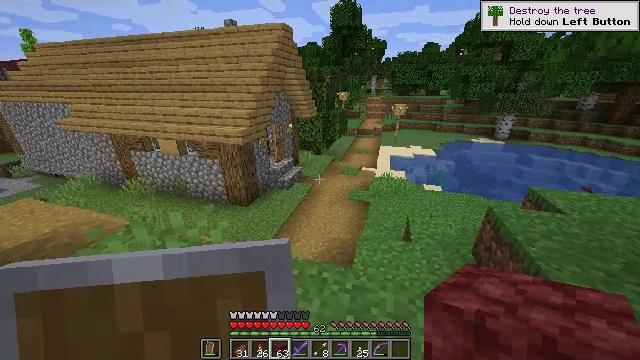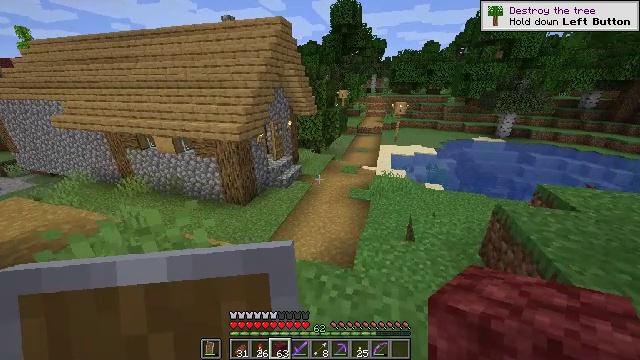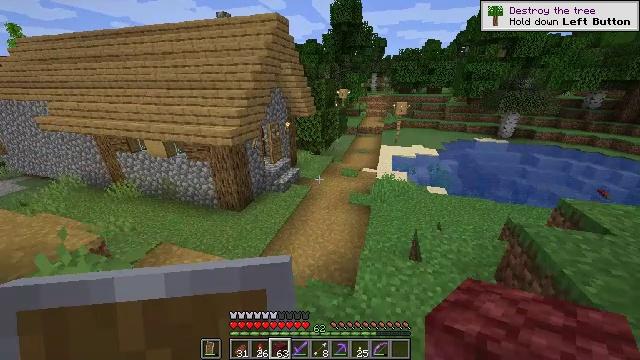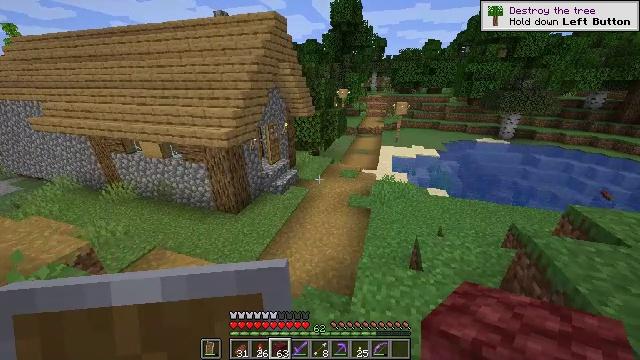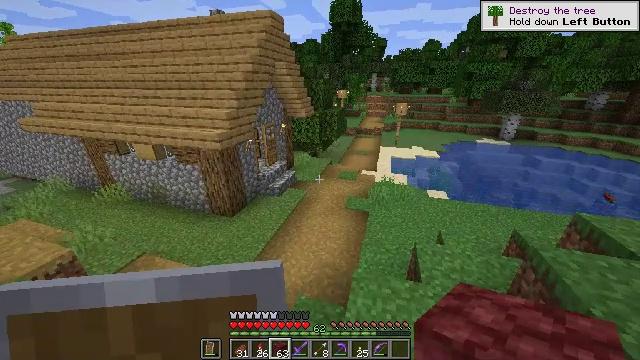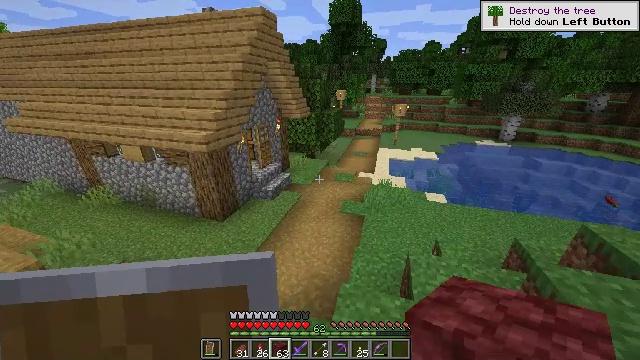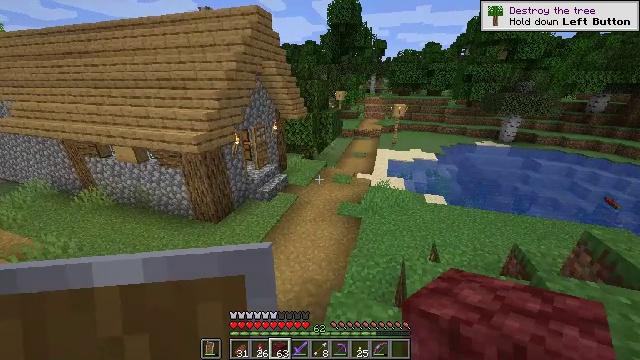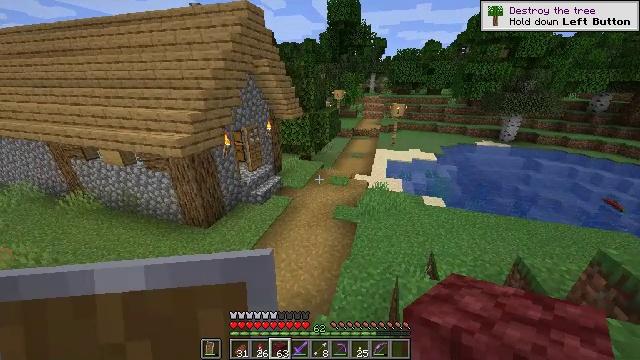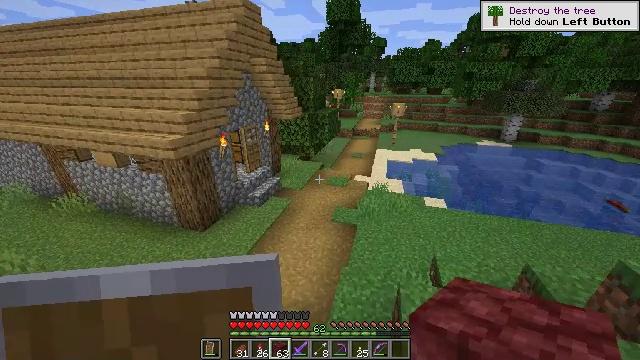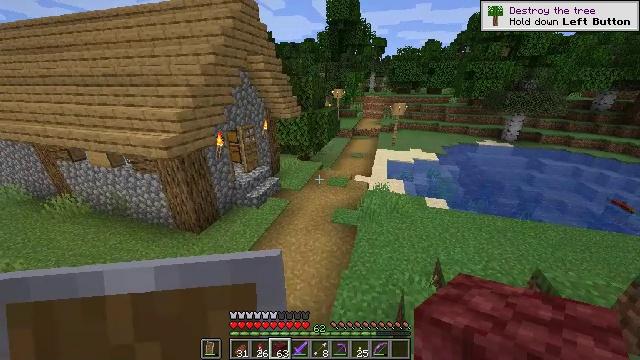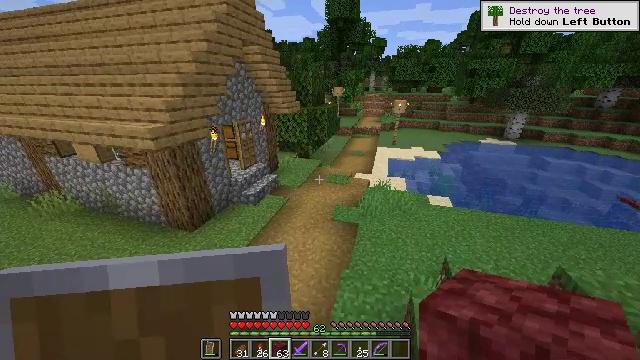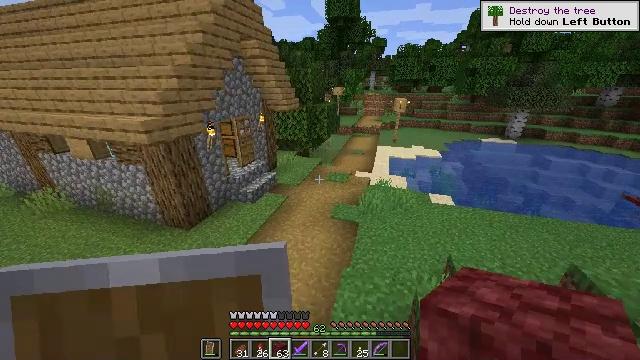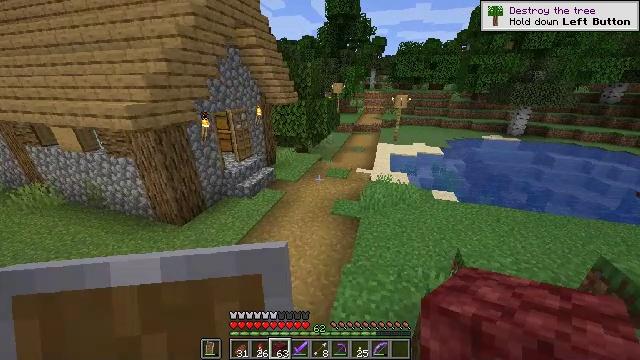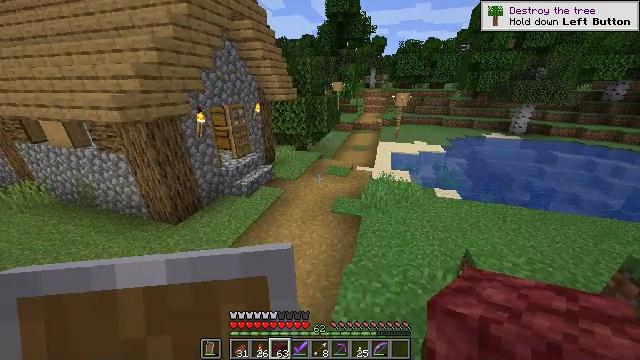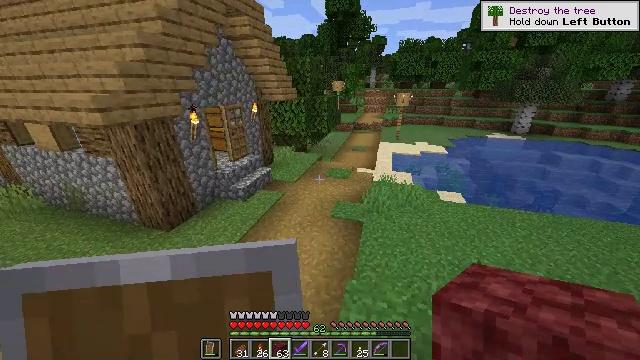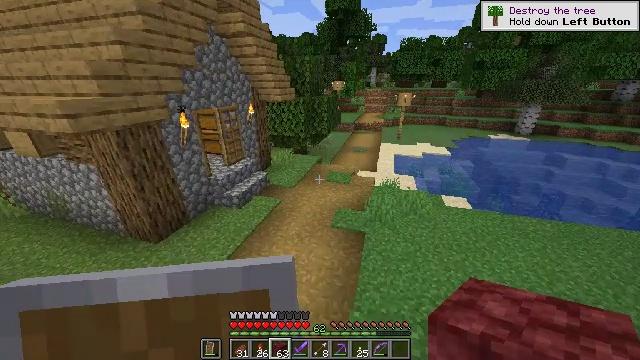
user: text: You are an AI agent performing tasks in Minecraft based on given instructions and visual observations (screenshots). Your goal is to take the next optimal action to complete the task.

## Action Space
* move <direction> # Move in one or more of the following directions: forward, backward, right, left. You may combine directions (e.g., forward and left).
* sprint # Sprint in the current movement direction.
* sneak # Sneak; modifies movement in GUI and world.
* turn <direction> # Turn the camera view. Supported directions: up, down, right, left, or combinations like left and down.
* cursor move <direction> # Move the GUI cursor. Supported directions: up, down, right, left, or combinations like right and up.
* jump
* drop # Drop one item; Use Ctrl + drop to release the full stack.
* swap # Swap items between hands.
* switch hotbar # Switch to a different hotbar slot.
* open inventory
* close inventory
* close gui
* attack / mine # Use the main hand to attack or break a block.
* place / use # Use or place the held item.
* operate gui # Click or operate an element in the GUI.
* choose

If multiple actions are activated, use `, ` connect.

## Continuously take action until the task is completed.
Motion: motion action
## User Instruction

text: Make a slime block by placing slimeballs in the crafting table.
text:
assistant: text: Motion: move forward
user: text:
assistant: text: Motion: move forward
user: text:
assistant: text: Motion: move forward and move right
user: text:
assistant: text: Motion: move forward and move right
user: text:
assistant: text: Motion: move forward and move right
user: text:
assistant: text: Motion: move forward and move right
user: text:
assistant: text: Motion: move forward
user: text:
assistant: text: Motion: move forward
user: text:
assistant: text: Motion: move forward
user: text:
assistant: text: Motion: move forward
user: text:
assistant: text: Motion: move forward
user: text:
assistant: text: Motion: move forward
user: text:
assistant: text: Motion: move forward
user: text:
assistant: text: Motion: move forward
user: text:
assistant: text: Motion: move forward
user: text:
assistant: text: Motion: move forward
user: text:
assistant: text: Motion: move forward
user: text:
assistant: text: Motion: move forward
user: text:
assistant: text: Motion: move forward
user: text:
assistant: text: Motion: move forward
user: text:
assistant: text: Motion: move forward
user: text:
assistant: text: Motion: move forward
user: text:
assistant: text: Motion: move forward
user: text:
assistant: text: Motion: move forward, turn left
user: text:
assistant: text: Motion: move forward, turn left and up
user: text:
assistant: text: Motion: move forward, turn left and up
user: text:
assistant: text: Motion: move forward and move right, turn up
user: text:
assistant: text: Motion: move forward and move right
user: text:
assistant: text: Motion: move forward and move right
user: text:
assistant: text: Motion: move forward and move right